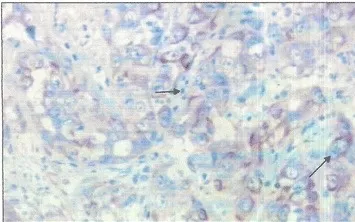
Factor VIII evidence in immunohistochemistry (arrow) (G X 400).
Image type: pathology (immunostaining)